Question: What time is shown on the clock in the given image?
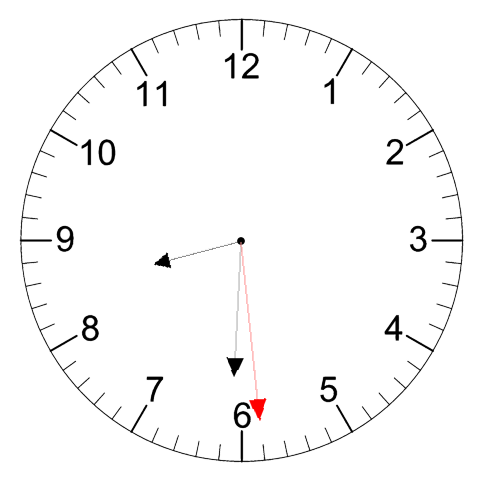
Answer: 08:30:29